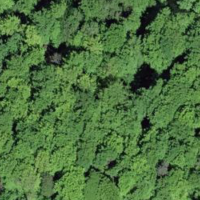
EUNIS habitat code: 41
Species observed at this site:
Cardamine heptaphylla
Mercurialis perennis